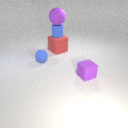
small blue rubber sphere behind small purple rubber cube